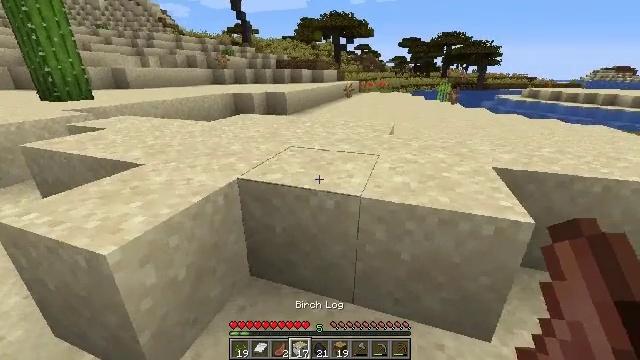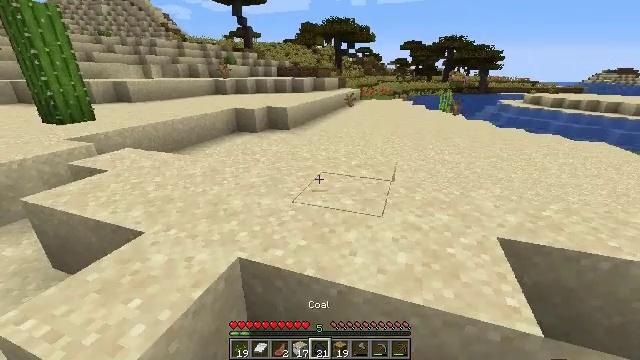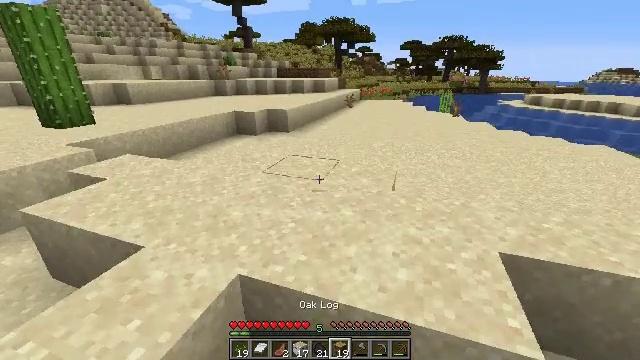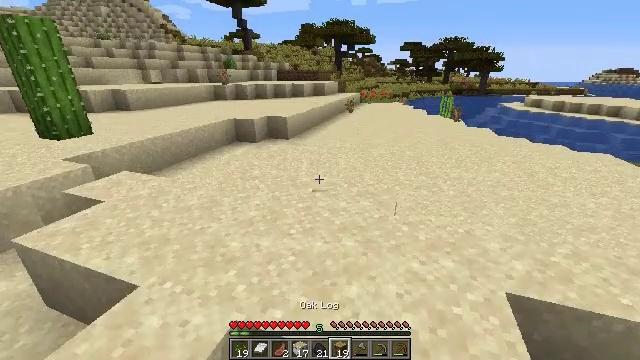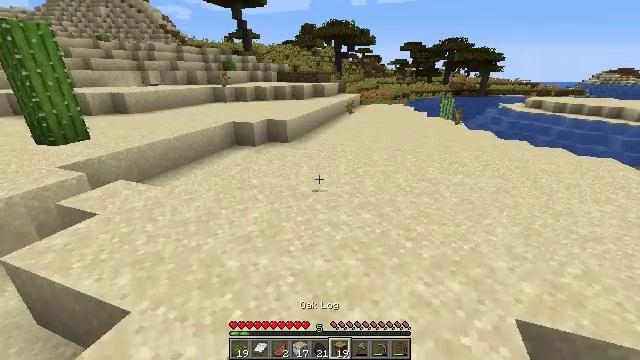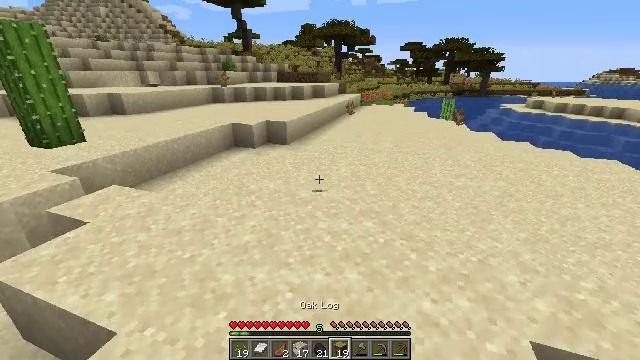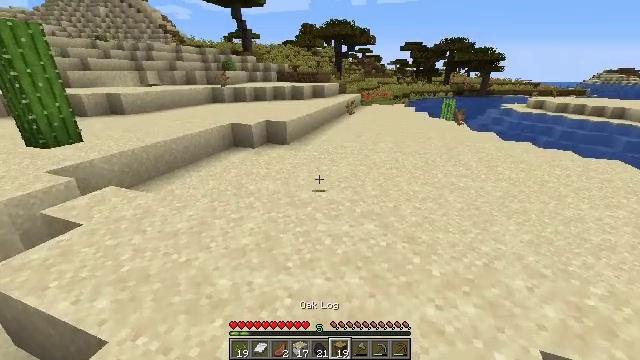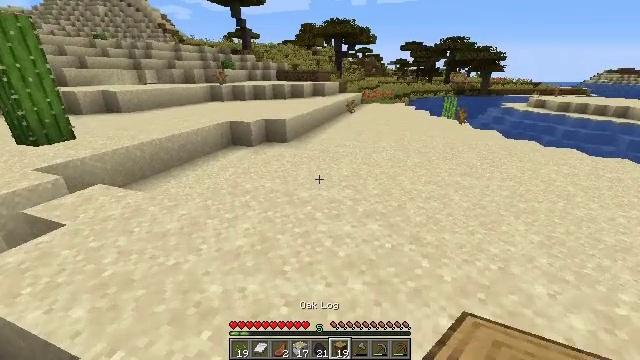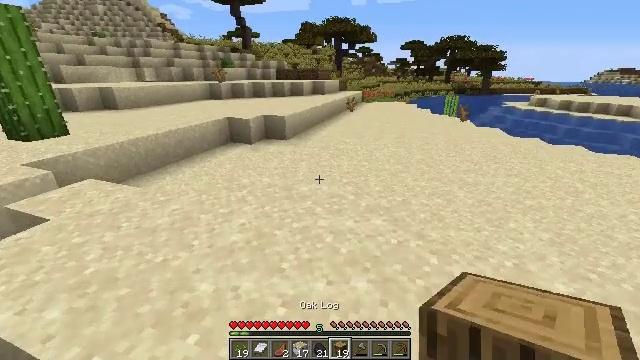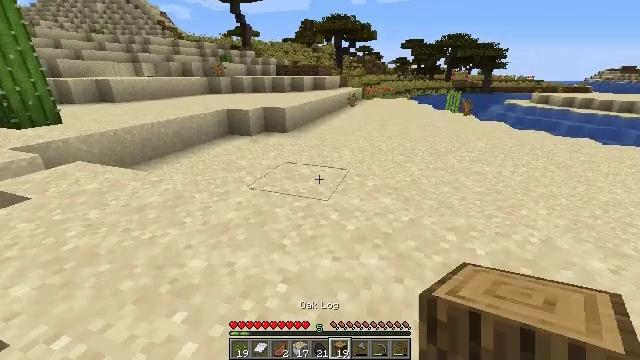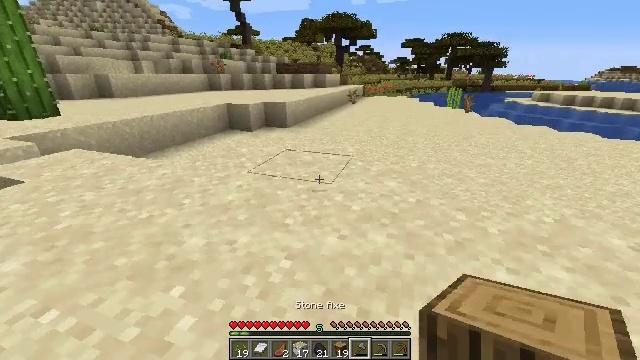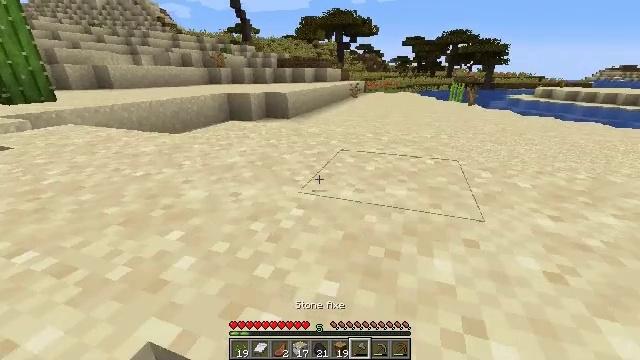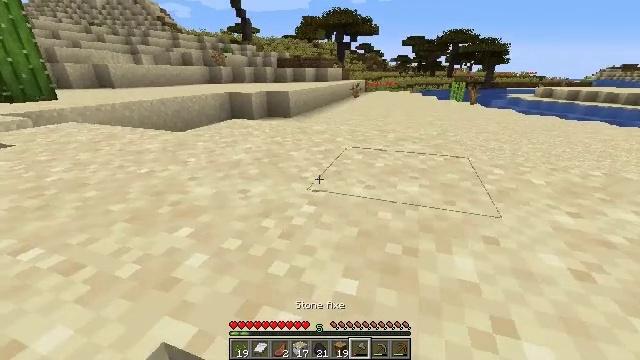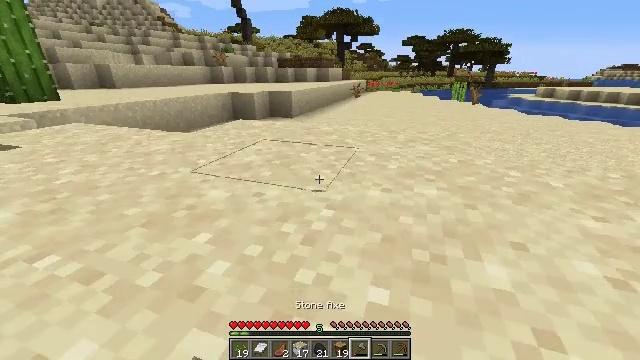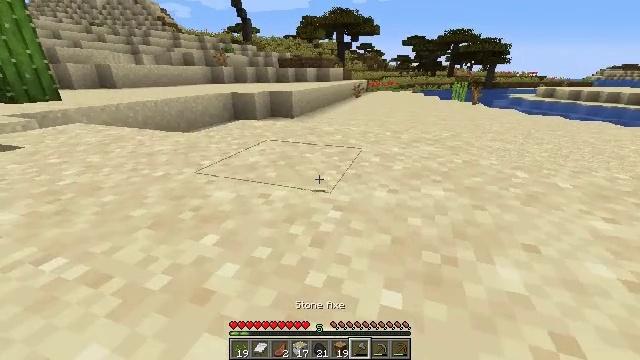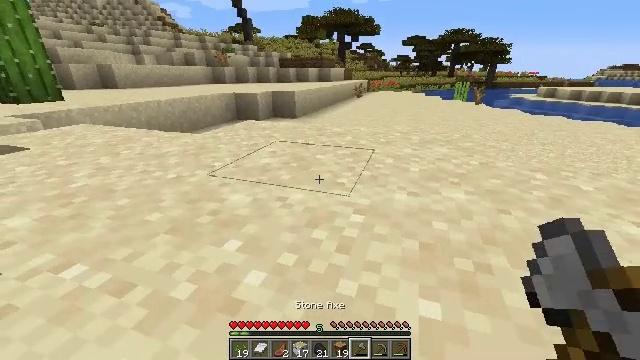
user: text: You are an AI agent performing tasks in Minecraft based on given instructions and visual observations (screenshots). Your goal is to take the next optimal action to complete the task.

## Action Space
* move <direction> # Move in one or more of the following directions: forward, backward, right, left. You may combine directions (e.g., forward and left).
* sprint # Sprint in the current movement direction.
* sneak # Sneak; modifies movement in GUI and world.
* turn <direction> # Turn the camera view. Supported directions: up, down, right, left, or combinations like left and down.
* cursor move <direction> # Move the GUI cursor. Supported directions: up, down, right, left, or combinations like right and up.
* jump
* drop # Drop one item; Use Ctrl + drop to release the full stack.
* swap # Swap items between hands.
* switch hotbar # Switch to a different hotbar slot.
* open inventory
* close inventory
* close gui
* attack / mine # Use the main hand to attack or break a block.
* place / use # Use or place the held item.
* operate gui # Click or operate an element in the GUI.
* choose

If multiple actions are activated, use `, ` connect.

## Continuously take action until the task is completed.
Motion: motion action
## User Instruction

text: Chop down the acacia log.
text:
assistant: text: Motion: move forward, jump
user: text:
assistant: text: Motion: move forward, jump
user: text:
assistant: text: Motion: move forward, jump
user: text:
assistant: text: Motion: move forward, jump
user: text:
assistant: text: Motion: move forward
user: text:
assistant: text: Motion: move forward
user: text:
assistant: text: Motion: move forward
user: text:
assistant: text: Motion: move forward
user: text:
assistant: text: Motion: move forward
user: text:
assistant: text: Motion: move forward
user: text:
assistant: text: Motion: move forward
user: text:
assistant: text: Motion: move forward
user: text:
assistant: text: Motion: move forward
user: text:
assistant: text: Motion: move forward
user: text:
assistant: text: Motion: move forward
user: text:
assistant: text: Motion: move forward
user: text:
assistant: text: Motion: no_op
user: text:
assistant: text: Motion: move forward, turn right
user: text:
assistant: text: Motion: move forward
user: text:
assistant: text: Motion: move forward
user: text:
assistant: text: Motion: no_op
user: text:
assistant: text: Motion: no_op
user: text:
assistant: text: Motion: move forward
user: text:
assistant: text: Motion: move forward
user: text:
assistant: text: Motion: move forward
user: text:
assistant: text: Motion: move forward, jump
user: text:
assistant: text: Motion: move forward, jump
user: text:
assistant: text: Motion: move forward, jump
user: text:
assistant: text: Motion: move forward, jump
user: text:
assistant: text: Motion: move forward, jump